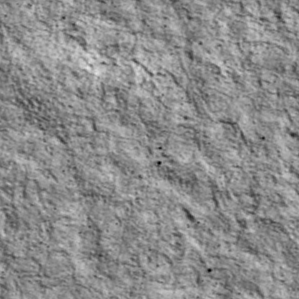
Label: non_frost